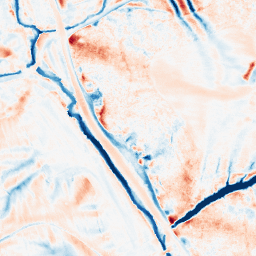
Category: edge_preserving
Decomposition family: median
Decomposition parameters: size: 21
Upsampling method: regularized
Upsampling parameters: scale: 2
lambda_reg: 0.01
Upsampling scale: 2